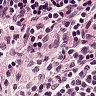
Metastatic tissue present: no